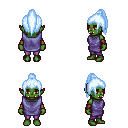
a pixel art fantasy rpg character, female body template, orc, green skin, chain tabard jacket, magenta pants, white cyan long topknot hairstyle, leather bracers, four views (front, back, left, right), 2x2 character sprite sheet, small pixel art, hard edges, no anti-aliasing